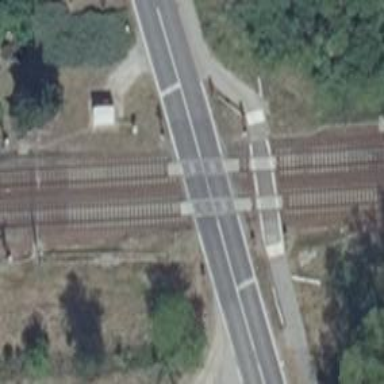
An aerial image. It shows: Level crossing along the railway.